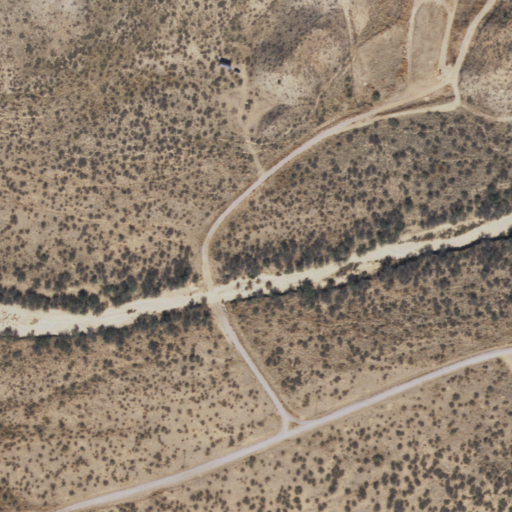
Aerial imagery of valley in Arizona named K H Canyon containing shrub and grassland